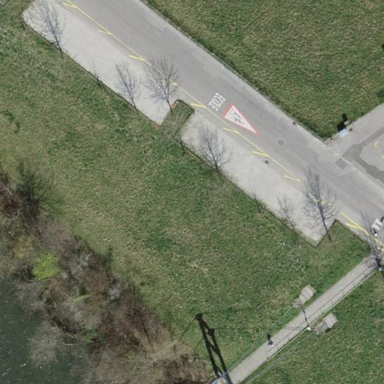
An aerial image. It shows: Street-side parking area.